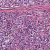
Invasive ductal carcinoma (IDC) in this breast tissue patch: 1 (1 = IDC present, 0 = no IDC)